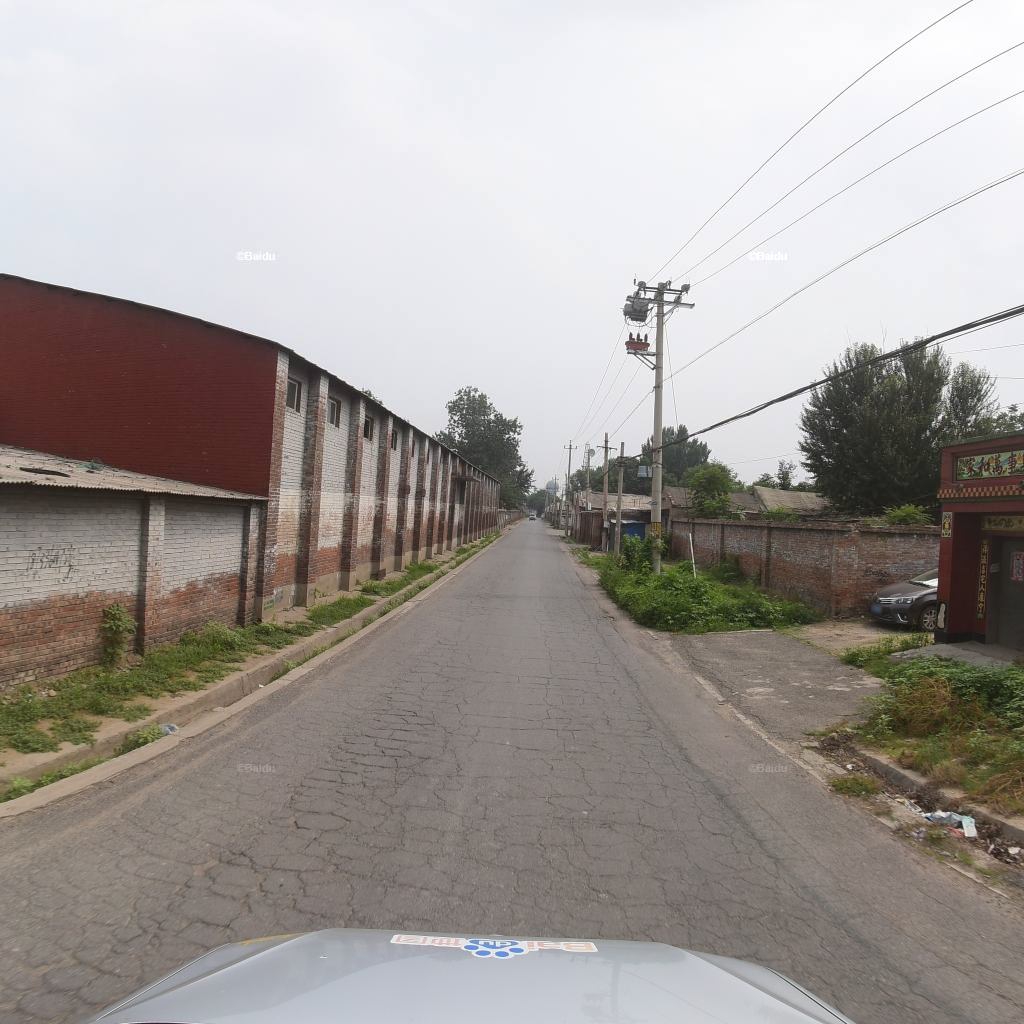
Region: Fengtai
Road damage annotations: alligator crack